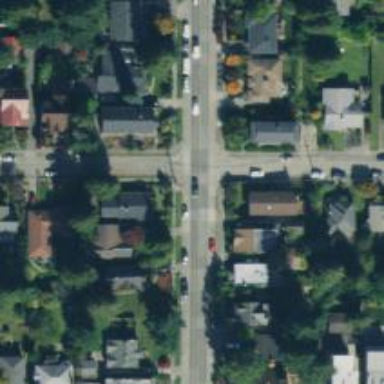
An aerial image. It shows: Residential road with separate sidewalk.